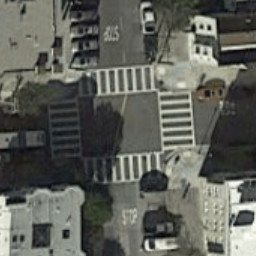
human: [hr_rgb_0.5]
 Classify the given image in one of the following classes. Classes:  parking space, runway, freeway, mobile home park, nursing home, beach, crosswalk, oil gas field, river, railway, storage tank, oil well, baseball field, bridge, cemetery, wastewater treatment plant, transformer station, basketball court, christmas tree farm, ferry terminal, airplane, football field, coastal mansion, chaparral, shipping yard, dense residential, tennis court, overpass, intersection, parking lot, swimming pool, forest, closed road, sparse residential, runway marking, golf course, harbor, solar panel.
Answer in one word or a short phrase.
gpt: crosswalk